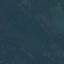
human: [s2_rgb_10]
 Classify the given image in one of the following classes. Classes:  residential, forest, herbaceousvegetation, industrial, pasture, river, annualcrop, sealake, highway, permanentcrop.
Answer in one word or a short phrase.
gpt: Forest